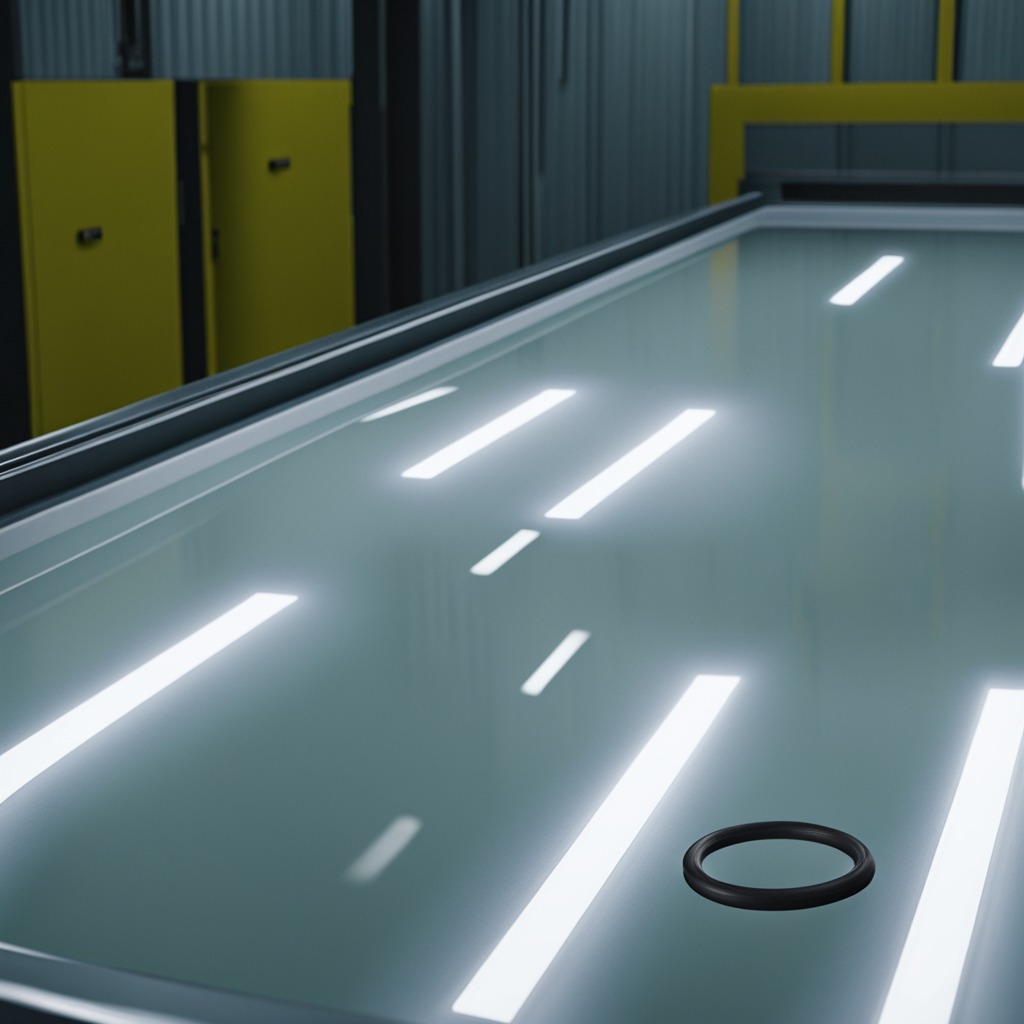
A rubber O-ring is lying on the table.